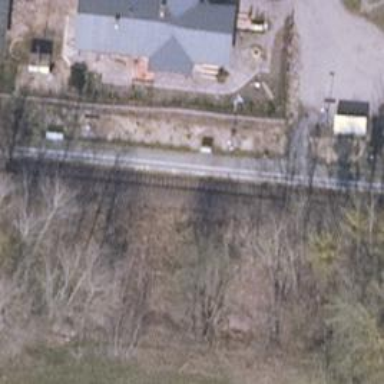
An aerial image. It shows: Railway stop with public transport stop position.